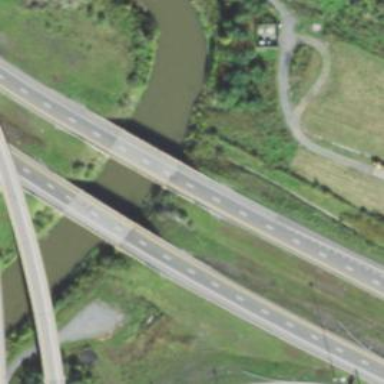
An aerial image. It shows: Motorway bridge.